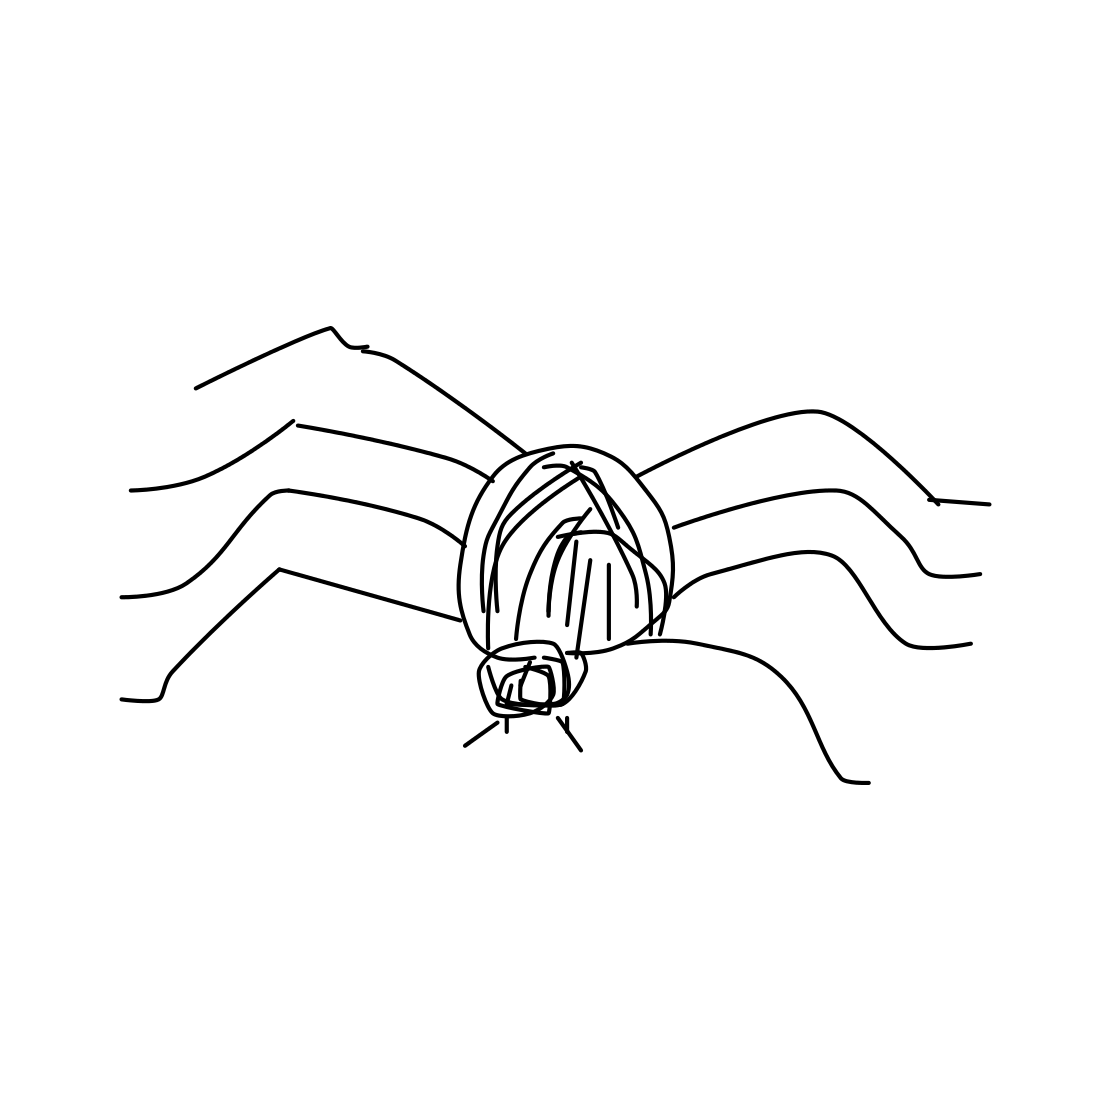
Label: spider